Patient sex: F
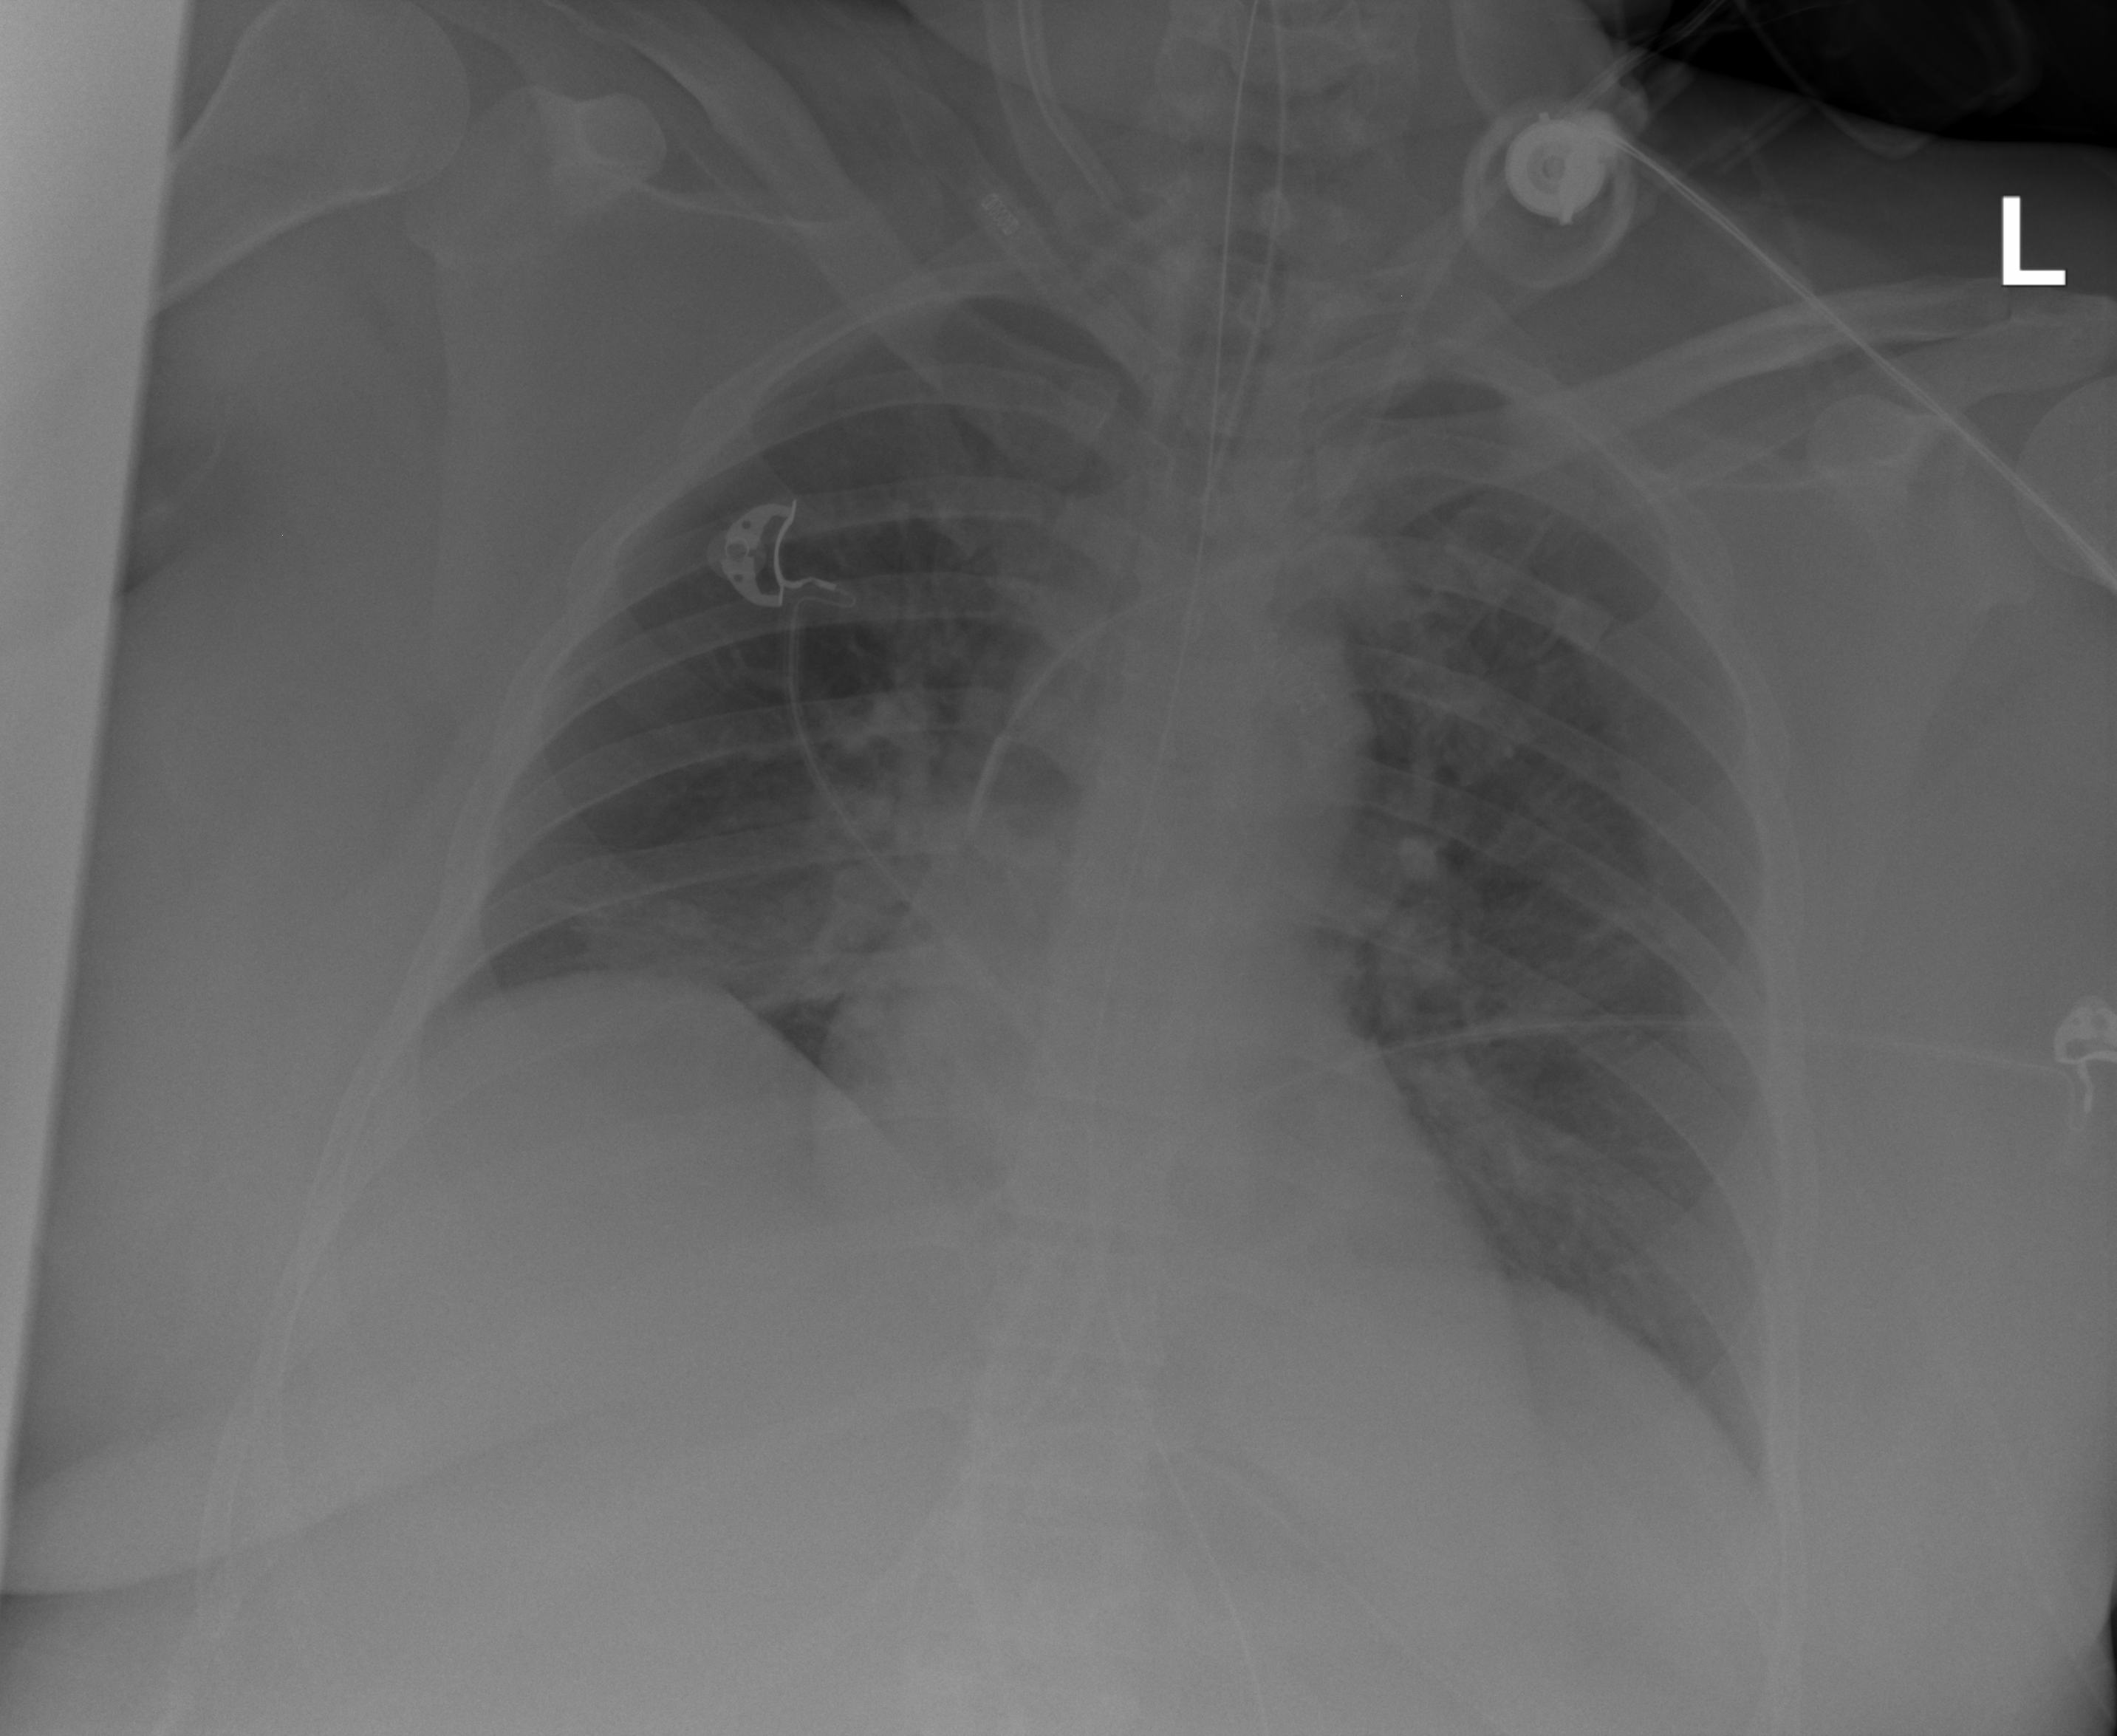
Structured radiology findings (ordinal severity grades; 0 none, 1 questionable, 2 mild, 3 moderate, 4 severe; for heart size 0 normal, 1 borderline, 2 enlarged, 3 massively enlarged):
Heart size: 0
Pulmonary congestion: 1
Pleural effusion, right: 1
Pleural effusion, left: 1
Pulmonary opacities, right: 2
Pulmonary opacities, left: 0
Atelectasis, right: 2
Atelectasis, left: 2